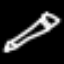
Label: pencil